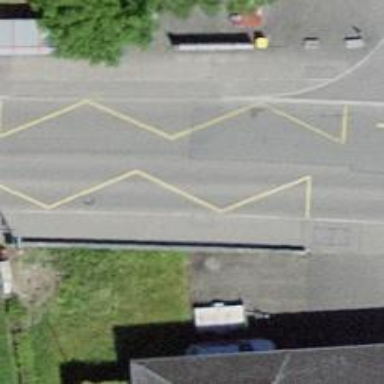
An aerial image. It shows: Bus stop with platform for public transport.